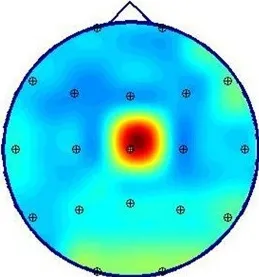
Mapping of the relative spectral power of EEG signals registered unipolar in reference to a frontal midline (Fp1/Fp2) relative spectral power of EEG signals registered during initial (left) and control (right) hospitalization. Spectra were obtained using FFT, and ratios were calculated for the theta (3.5-7.5 Hz) band . The high ration value obtained for theta activity in the first examination and the central location (A) is caused by the slow-frequency artifacts in the Cz channel.
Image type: electrography (eeg)